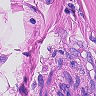
Metastatic tissue present: yes